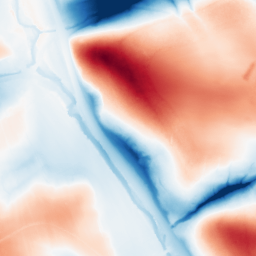
Category: classical
Decomposition family: gaussian_anisotropic
Decomposition parameters: sigma_x: 5
sigma_y: 50
Upsampling method: bspline
Upsampling parameters: scale: 8
Upsampling scale: 8